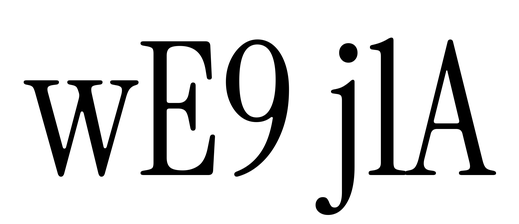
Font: InstrumentSerif-Regular